Field crop: tomato
Growth stage: 1
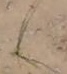
Species: cyperus